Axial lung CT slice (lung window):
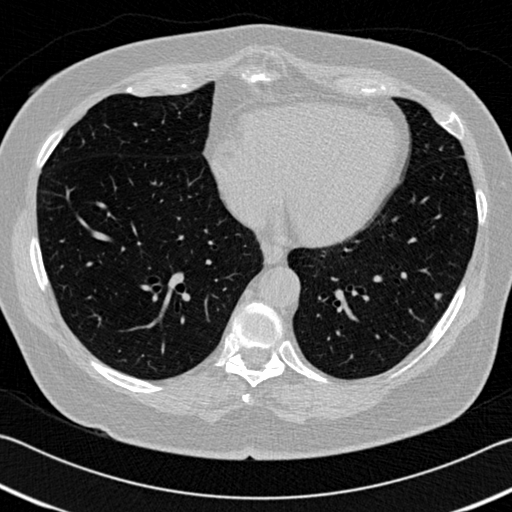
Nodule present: yes
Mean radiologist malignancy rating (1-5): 2